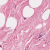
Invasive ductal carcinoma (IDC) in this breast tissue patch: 0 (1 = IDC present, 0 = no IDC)